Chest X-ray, PA view. Patient: 54 years old, sex M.
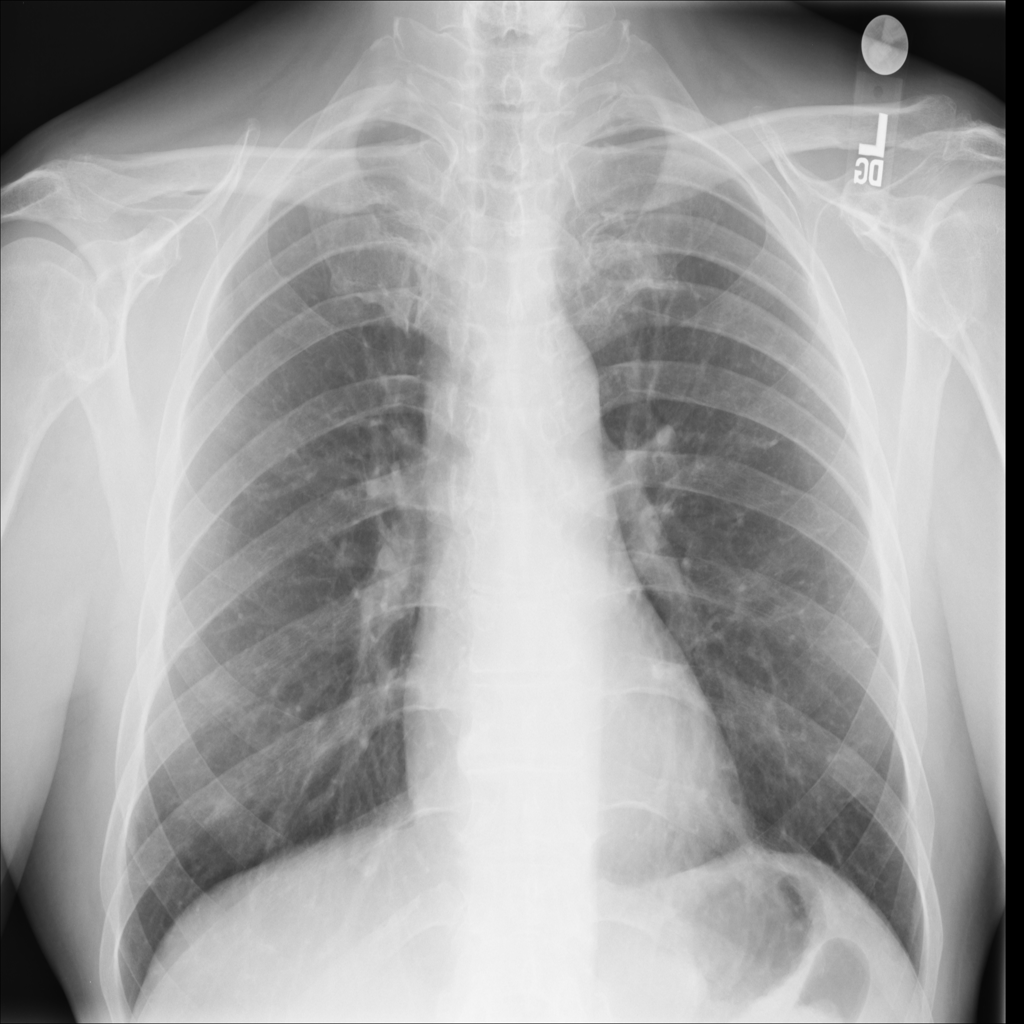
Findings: No Finding